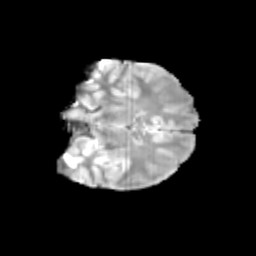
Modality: T2w
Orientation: coronal
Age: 13
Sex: male
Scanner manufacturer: siemens
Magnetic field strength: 3 T
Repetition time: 3.8 s
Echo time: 0.07 s